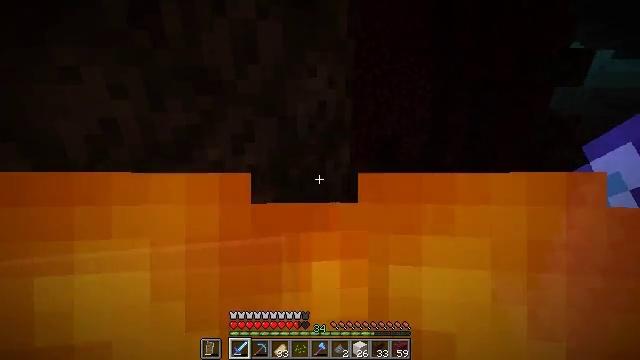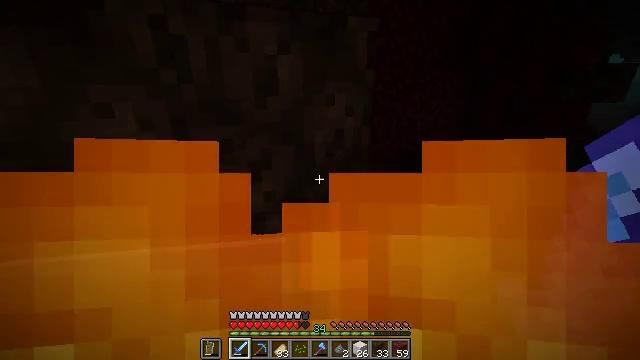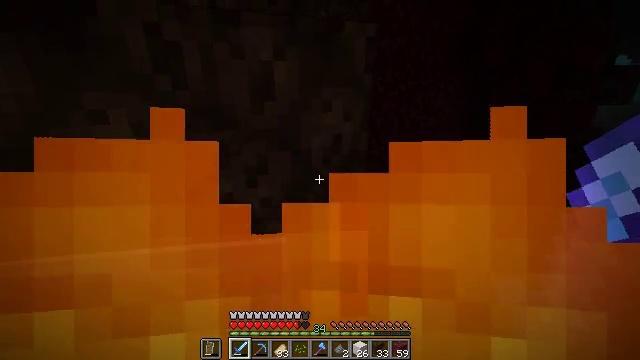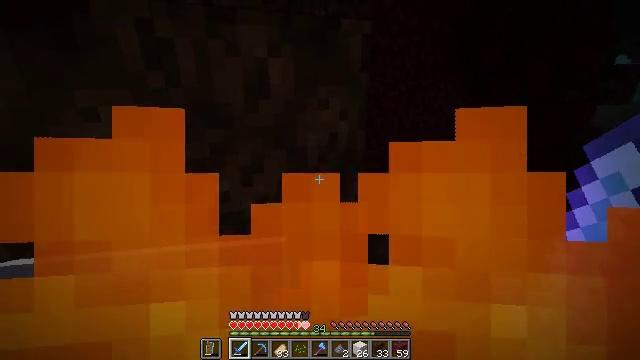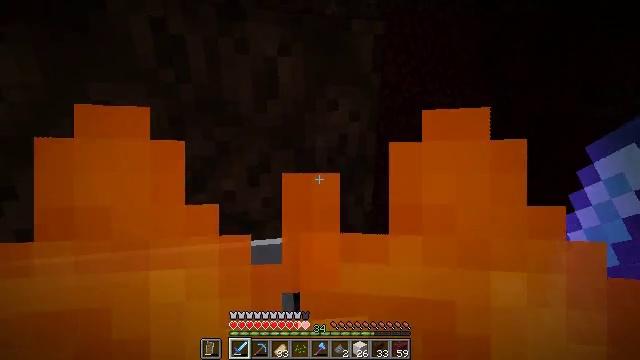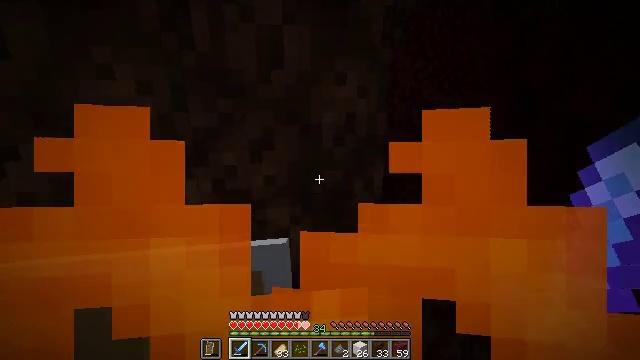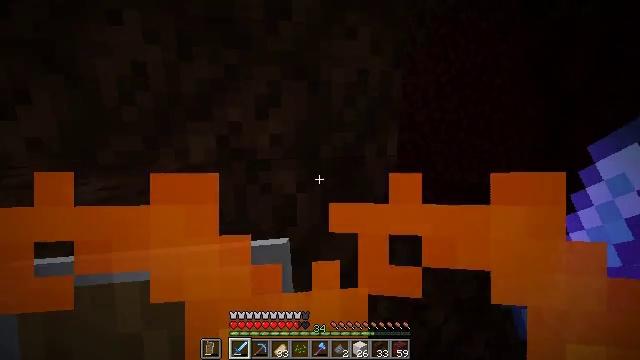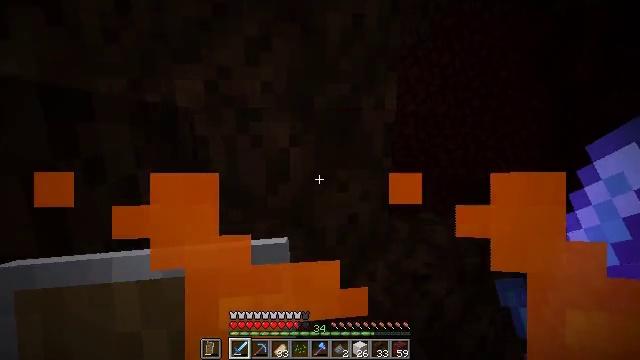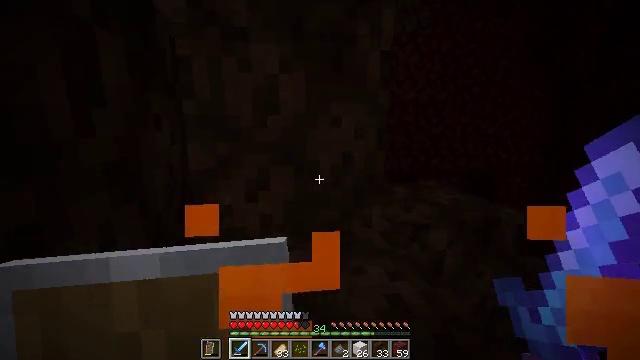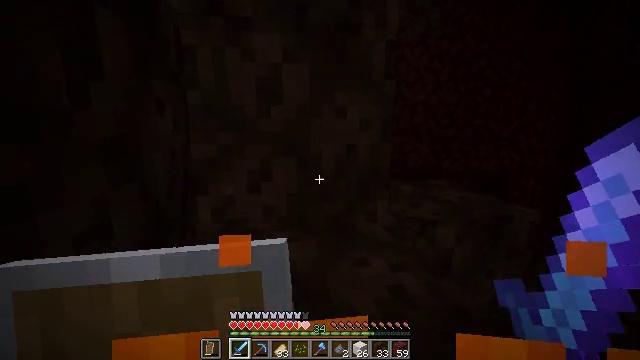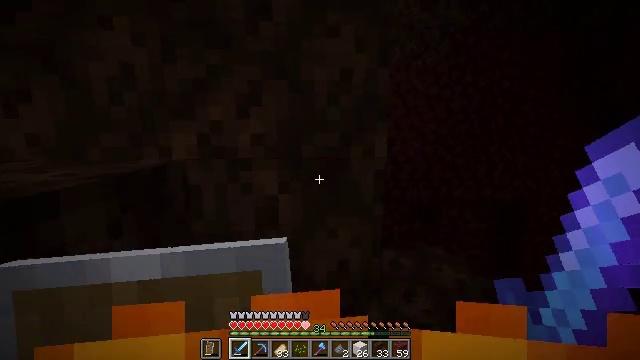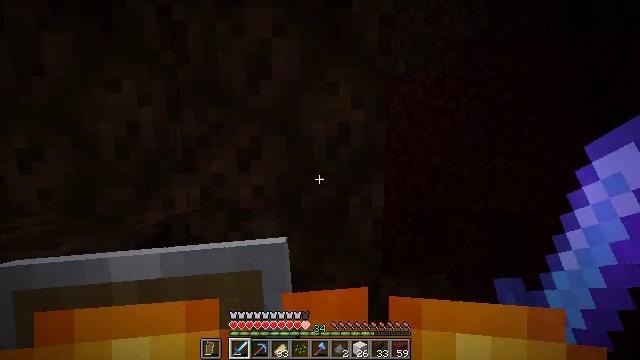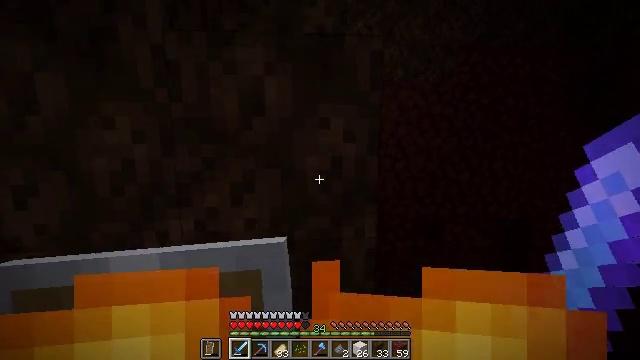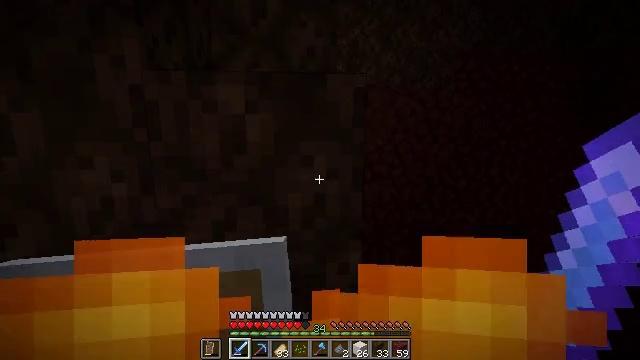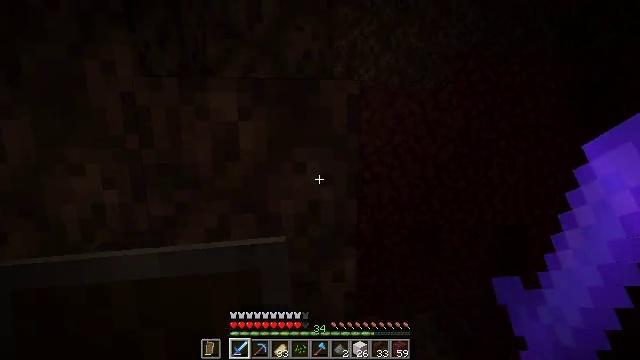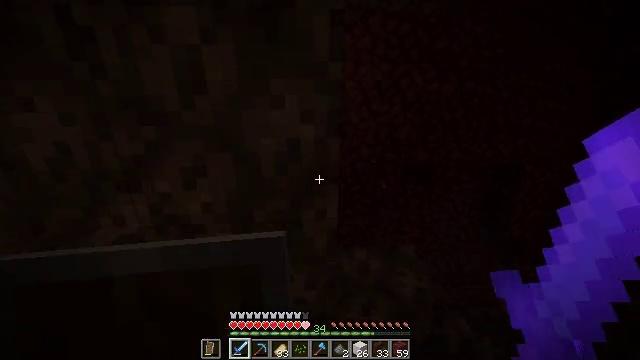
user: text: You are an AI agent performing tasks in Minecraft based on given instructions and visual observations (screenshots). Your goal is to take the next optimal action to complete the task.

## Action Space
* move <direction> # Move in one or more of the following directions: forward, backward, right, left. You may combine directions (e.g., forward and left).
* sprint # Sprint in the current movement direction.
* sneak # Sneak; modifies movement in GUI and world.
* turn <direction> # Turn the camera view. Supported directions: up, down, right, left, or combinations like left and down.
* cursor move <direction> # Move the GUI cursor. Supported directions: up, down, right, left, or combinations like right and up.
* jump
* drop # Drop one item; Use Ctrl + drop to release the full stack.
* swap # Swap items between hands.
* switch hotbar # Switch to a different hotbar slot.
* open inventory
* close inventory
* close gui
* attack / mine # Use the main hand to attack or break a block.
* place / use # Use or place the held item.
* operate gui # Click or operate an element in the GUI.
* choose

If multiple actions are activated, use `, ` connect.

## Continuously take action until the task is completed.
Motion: motion action
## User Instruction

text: Extinguish the soul fire.
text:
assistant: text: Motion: move forward, turn left and up, jump
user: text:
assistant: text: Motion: move forward, jump
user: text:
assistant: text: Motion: move forward, jump
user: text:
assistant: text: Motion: move forward, turn left and up, jump
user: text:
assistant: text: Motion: move forward, turn left and up, jump
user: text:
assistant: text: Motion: move forward and move right, turn left and up, jump
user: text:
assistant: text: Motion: move forward and move right, jump
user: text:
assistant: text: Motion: move forward and move right, jump
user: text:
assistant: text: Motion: move forward and move right, turn left and up, jump
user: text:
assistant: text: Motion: move forward and move right, turn left and up, jump
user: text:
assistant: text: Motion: move forward and move right, turn left, jump
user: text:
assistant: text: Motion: move forward and move right, jump
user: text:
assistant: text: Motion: move forward and move right, jump
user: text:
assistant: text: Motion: move forward and move right, jump
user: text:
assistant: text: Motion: move forward, turn down, jump
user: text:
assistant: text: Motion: move forward, turn down, jump
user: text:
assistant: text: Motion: move forward, turn right and down, jump
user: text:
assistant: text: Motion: move forward, turn down, jump
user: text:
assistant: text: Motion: move forward, jump
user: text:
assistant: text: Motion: move forward
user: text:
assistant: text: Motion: move forward
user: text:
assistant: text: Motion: move forward
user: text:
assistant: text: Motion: move forward and move right
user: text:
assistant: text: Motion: move forward and move right, turn left and up
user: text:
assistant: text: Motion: move forward and move right, turn left, jump
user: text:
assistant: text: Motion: move forward, turn left and up, jump
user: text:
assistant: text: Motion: move forward, turn left and up, jump
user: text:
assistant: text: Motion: move forward, turn left and up
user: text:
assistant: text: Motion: move forward and move left, turn left and down
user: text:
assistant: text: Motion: move left, turn left and down